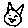
Label: cat